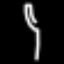
Label: fork